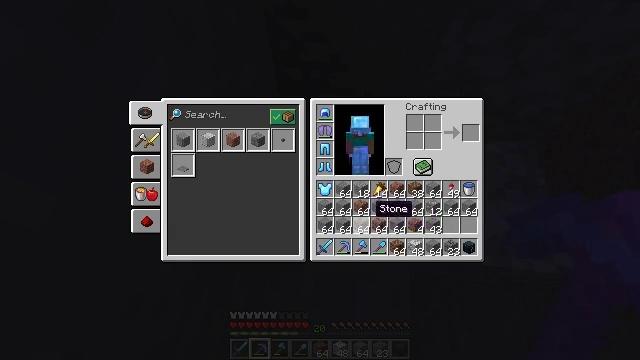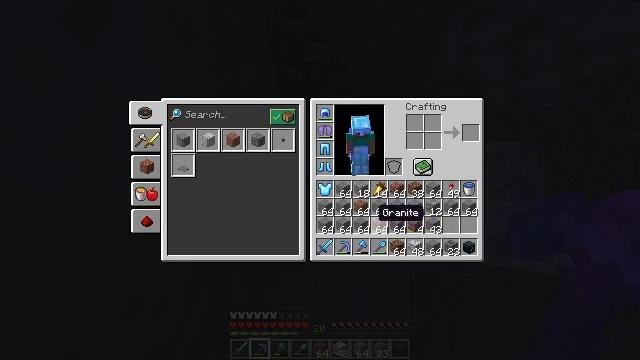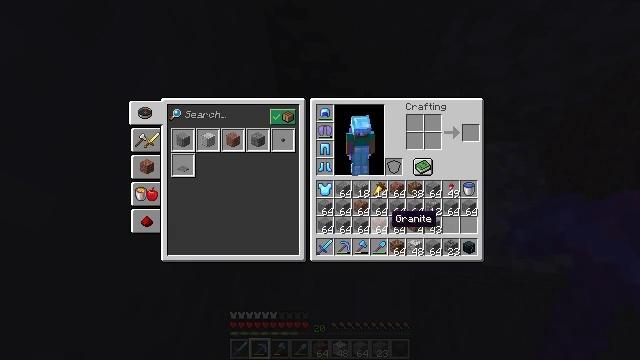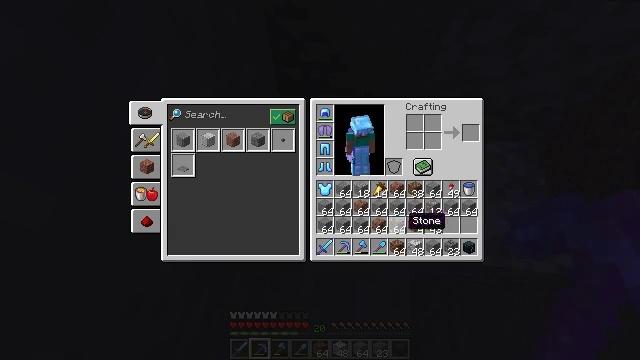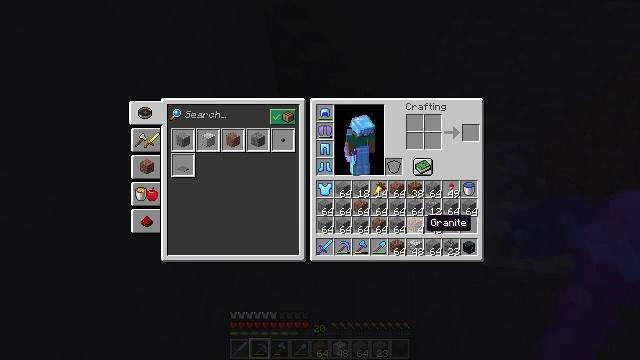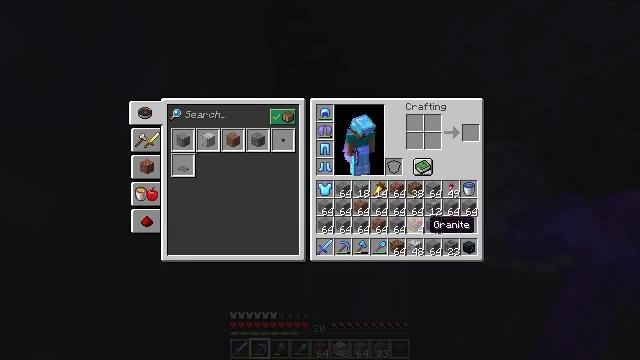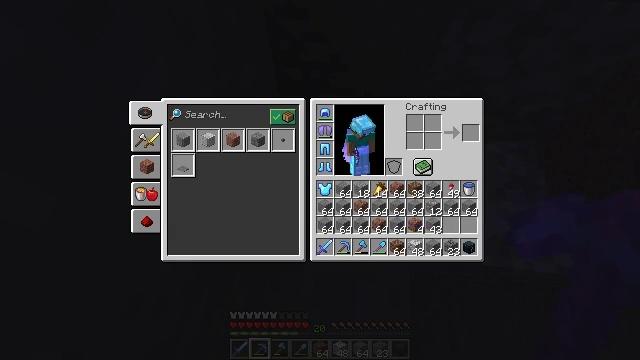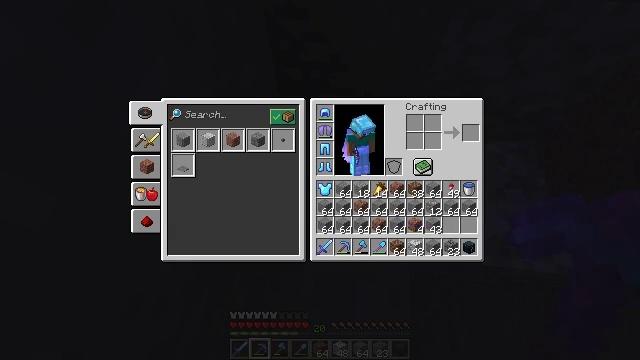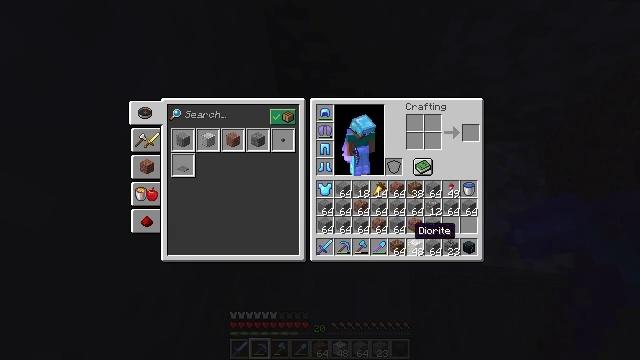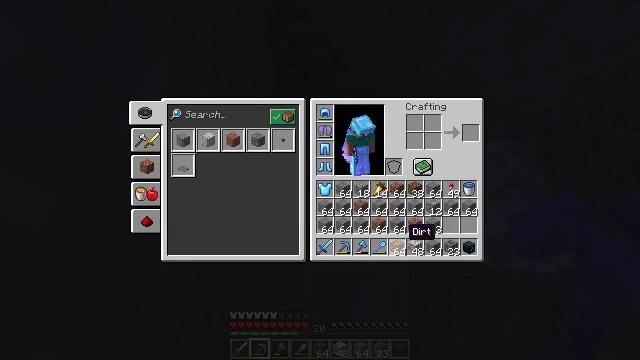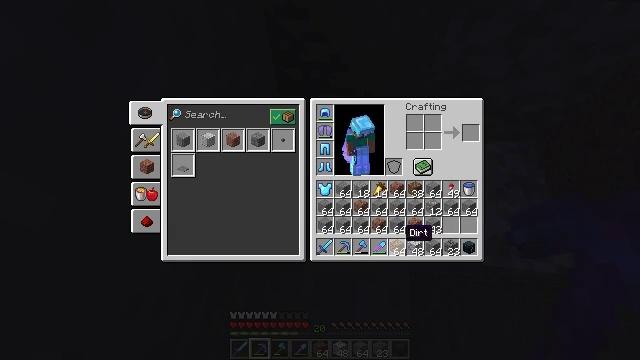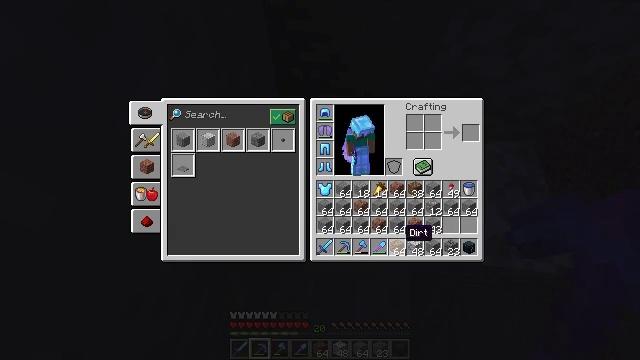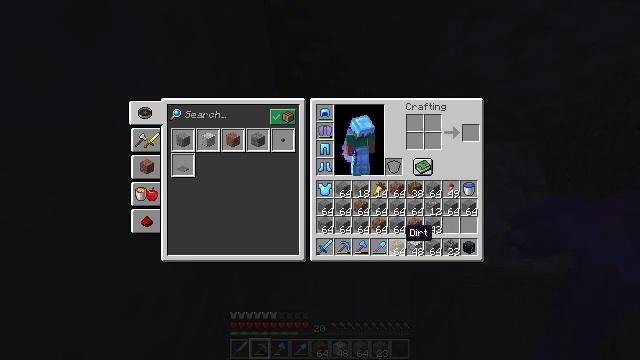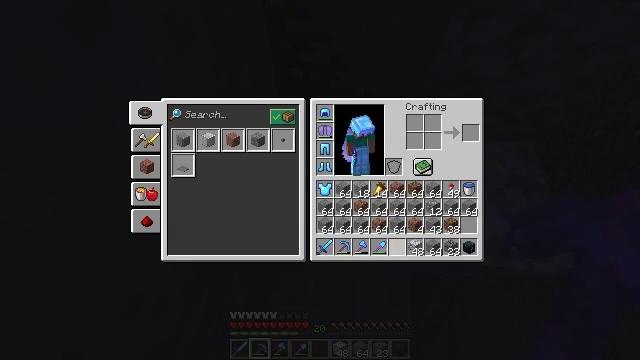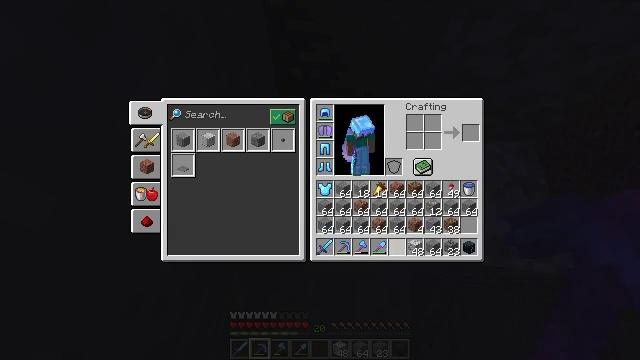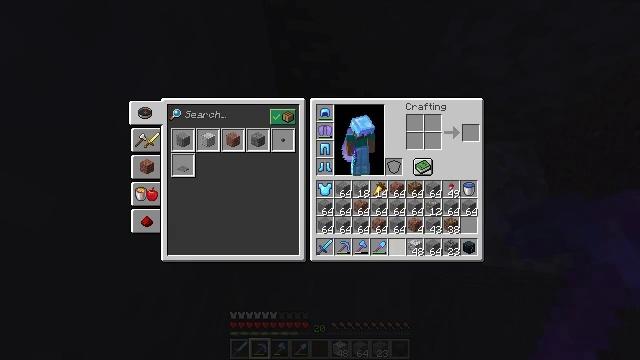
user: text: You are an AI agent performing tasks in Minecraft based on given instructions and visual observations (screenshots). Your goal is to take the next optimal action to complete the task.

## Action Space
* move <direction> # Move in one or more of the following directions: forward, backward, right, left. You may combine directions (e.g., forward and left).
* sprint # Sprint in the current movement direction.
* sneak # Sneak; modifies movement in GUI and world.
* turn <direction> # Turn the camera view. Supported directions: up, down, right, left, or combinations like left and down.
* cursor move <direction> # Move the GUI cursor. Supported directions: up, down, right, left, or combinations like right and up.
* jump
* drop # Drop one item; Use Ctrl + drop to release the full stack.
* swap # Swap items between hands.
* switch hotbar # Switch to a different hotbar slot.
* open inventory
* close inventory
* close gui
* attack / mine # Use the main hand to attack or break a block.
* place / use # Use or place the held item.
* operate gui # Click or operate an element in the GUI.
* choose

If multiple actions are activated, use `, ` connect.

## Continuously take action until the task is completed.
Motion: motion action
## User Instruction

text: Mine the white bed.
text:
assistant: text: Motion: no_op
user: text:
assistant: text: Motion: sneak, cursor move right
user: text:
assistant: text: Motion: sneak, cursor move right
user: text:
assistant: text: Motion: sneak, cursor move right
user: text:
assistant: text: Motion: sneak
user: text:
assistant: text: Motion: sneak
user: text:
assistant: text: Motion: sneak
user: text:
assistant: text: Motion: sneak, cursor move left
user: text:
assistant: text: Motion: sneak
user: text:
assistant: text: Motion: sneak
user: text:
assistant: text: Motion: sneak
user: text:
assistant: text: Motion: sneak
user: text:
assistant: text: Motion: sneak, operate gui
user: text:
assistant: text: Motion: sneak, operate gui
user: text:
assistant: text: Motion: sneak
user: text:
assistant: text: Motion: sneak, cursor move right
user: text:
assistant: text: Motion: sneak, cursor move right
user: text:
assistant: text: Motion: sneak, cursor move right
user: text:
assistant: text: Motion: sneak
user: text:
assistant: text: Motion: no_op
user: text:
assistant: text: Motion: no_op
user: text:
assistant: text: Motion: no_op
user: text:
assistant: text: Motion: no_op
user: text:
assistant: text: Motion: no_op
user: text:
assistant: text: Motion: no_op
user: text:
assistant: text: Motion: no_op
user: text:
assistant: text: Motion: no_op
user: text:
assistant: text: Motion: no_op
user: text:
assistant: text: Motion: no_op
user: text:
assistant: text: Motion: cursor move up